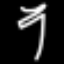
Label: palm tree